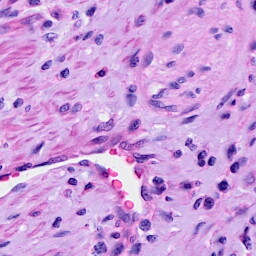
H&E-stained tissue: Cervix